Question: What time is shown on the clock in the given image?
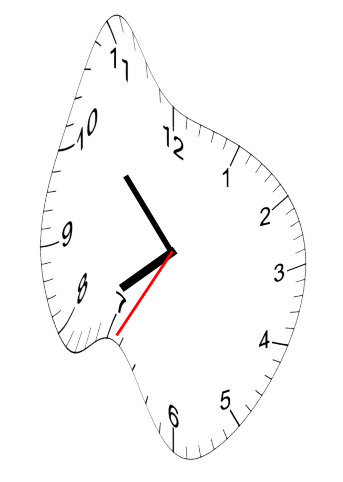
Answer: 07:52:35